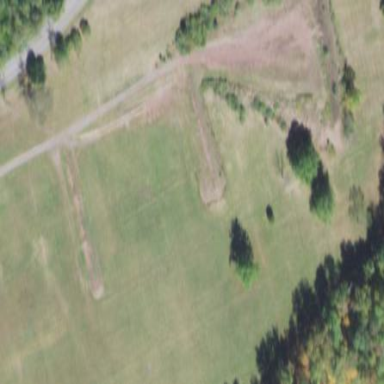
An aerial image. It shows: Grass pitch designated for shooting sports.